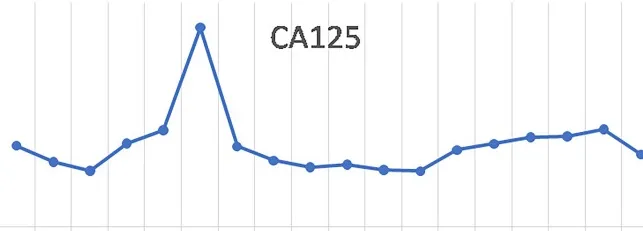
Changes in serum CA125 levels since the start of niraparib treatment.
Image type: chart (chart)